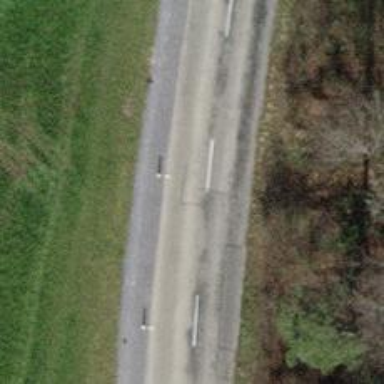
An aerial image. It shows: Unclassified road with asphalt surface.